Question: i have one panel and i put a flow layout panel in the main panel and flow layout panel has many images. my UI looks like this

now i got a code which scroll the container in the panel. i mean the flow layout will scroll in main panel when i will place my mouse at the left or right most area on the main panel. their code is working i checked but when i place their code in my project then that is not working, i means scrolling is not working when i place my mouse at the left or right most area on the main panel.
here i am attaching main code which causes to scroll the flow layout panel inside in main panel
'''
protected override CreateParams CreateParams
{
get
{
CreateParams cp = base.CreateParams;
cp.ExStyle |= 0x02000000; // Turn on WS_EX_COMPOSITED
return cp;
}
}
int _myval = 5;
protected override void OnMouseMove(MouseEventArgs e)
{
base.OnMouseMove(e);
if (e.Y < metroPanel1.Top || e.Y > metroPanel1.Top + metroPanel1.Height) return;
if (e.X <= metroPanel1.Left && e.X >= metroPanel1.Left - 40)
{
if (metroPanel1.HorizontalScroll.Value <= _myval)
{
metroPanel1.HorizontalScroll.Value = _myval;
}
else
{
metroPanel1.HorizontalScroll.Value -= _myval;
}
}
if (e.X <= (metroPanel1.Left + metroPanel1.Width + 40) && e.X >= (metroPanel1.Left + metroPanel1.Width))
{
metroPanel1.HorizontalScroll.Value += _myval;
}
}
'''
i just do not understand this value 40 used here 'if (e.X <= metroPanel1.Left && e.X >= metroPanel1.Left - 40)'
i guess i need to use different value rather than 40 but i used 10 & 20 but did not work.
here is my full project link from where anyone can download and see what is wrong in my routine which prevent the scrolling. here is the link <URL>
so it is my request that please some one see my code and guide me what i need to change in code and why. thanks
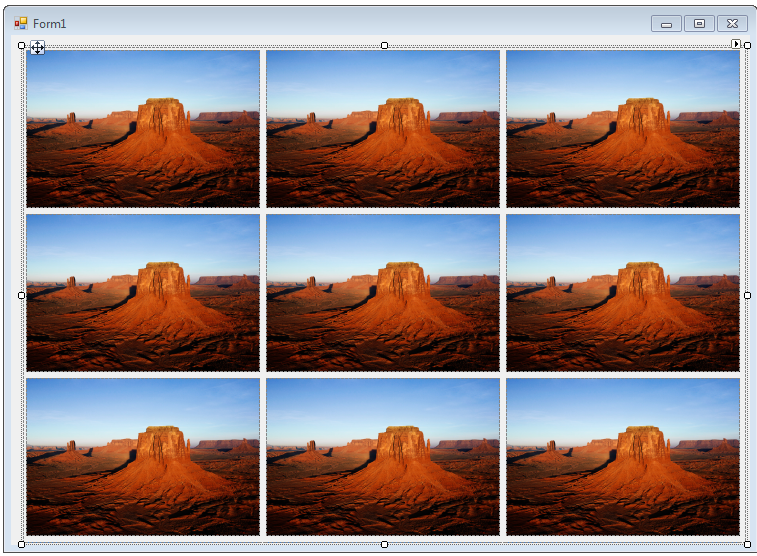
Answer: Yes.
Yes, programmatically scrolling a 'FlowLayoutPanel' is , if the 'Scrollbars' are not shown, due to its 'AutoScroll' being off.
Neither setting 'HorizontalScroll.Value' (in any way) nor using
'''
[DllImport("user32.dll")]
static extern int SetScrollPos(IntPtr hWnd, int nBar, int nPos, bool bRedraw);
'''
will do anything.
Not even doing this has any effect:
'''
flowLayoutPanel1ScrollControlIntoView(someControlThatsOutOfSight);
'''
So, as far as I can tell: Without active Scrollbar(s) no scrolling a 'FlowLayoutPanel'!
The containing 'Panel' can however indeed be scrolled the way valter shows. However my first tests showed even when using a double-buffered Panel subclass a terrible flicker..
I can't get the Panel to scroll reliably. I have checked up on the link and found that the behaviour is really much simpler than anything I had written: No up down scrolling, no edge detection, no speed detection, no direction detection. In fact there are two scroll zones and when the mouse is in one, it scrolls.. It also relies on the 'constant firing of the mousemove event bug', which only works for me when I don't want it..!
So, here is a solution that implements this behaviour and is, of course much shorter, than the original code.
I include a screenshot to show you the layout: You need two Panels and the FlowLayoutPanel.
The outer Panel is a little wider so that its right and left part work as the scroll zones.
The inner Panel contains the FLP; the FLP has AutoSize=true.
There is a timer scrollTimer with a fast Intervall of 5-10ms.

Here is the code:
'''
int speed = 10;
int delta = 0;
private void panOuter_MouseMove(object sender, MouseEventArgs e)
{
delta = e.X < panOuter.Width / 2 ? speed : -speed;
scrollTimer.Start();
}
private void panOuter_MouseLeave(object sender, EventArgs e)
{
scrollTimer.Stop();
}
private void scrollTimer_Tick(object sender, EventArgs e)
{
int newLeft = FLP.Left + delta;
int alpha = panInner.ClientRectangle.Width - FLP.ClientRectangle.Width;
if (newLeft > 0) { newLeft = 0; scrollTimer.Stop(); }
else if ( newLeft < alpha)
{ newLeft = alpha; scrollTimer.Stop(); }
FLP.Left = newLeft;
}
'''
That's practically all you need. Only in case you Dock or Anchor the outer Panel you should script the Resize event to keep the inner Panel centered!